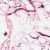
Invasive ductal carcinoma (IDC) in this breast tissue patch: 0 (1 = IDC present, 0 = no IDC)